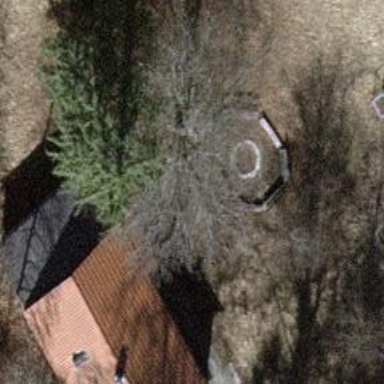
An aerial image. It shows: Bench for seating.